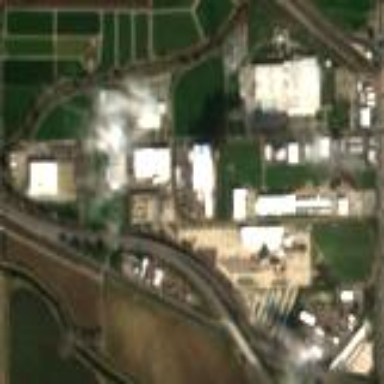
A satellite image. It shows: Industrial area.